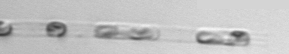
Label: Skeletonema